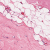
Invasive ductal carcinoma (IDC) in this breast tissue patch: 0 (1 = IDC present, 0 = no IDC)